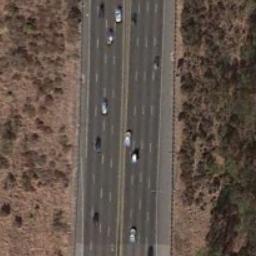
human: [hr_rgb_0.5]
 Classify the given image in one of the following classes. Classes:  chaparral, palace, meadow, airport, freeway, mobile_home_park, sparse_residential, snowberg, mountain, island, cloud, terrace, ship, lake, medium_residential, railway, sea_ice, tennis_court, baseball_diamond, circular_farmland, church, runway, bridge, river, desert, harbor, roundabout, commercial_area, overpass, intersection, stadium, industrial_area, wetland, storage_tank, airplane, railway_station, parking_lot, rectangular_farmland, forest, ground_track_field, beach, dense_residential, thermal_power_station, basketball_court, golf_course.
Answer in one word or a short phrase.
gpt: freeway